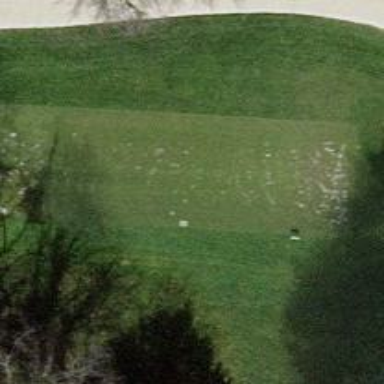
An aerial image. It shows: Golf tee on grassy land.